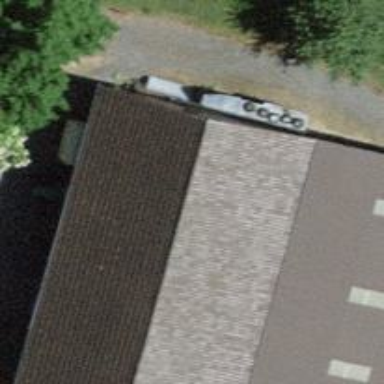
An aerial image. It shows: Shed building.